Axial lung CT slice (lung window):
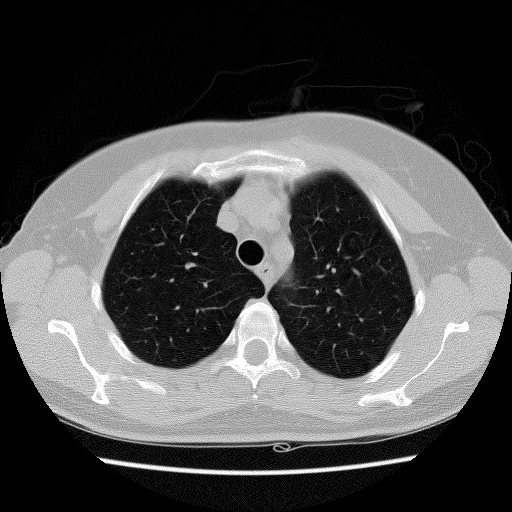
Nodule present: no